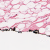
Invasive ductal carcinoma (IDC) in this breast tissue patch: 0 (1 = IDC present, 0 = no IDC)